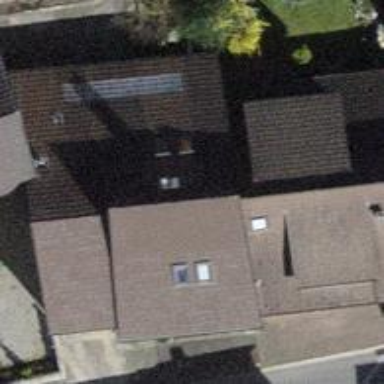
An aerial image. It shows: Building with tile roof.